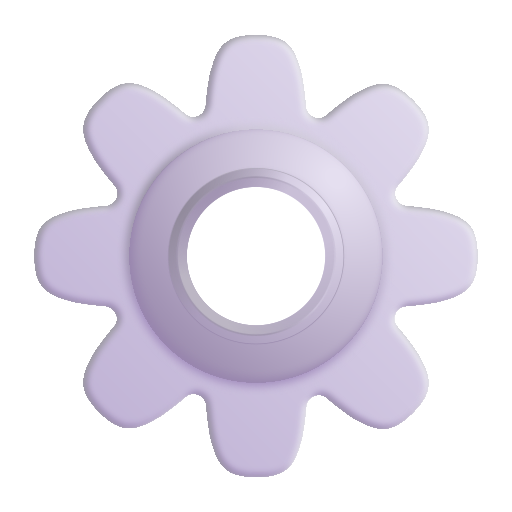
gear color